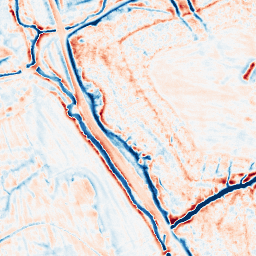
Category: edge_preserving
Decomposition family: bilateral
Decomposition parameters: d: 15
sigma_color: 25
sigma_space: 25
Upsampling method: bicubic
Upsampling parameters: scale: 2
Upsampling scale: 2